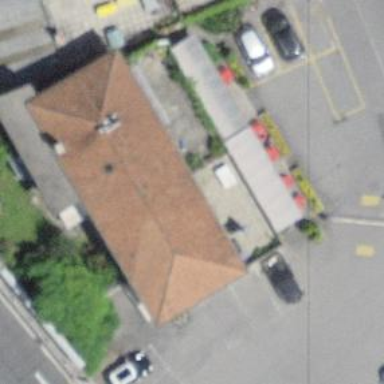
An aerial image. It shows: Restaurant.